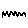
Label: zigzag